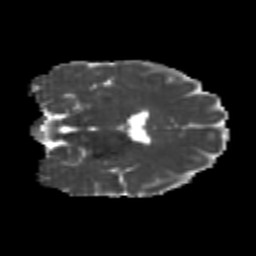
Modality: MD
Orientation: coronal
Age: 24
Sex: female
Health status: healthy
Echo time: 0.074 s